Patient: sex M, age 49
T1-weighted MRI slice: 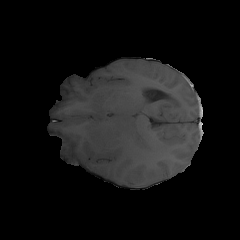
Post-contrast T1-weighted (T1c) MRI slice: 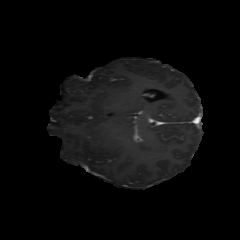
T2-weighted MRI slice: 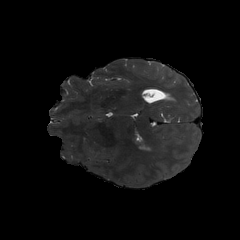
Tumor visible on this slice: yes
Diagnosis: Astrocytoma, IDH-mutant
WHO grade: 4